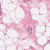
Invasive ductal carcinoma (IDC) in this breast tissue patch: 0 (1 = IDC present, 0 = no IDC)